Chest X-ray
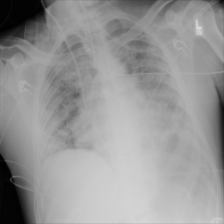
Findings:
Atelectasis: negative
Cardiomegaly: negative
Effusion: negative
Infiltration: negative
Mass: negative
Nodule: negative
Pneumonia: negative
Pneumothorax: negative
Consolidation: negative
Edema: negative
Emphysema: negative
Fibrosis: negative
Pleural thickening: negative
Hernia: negative